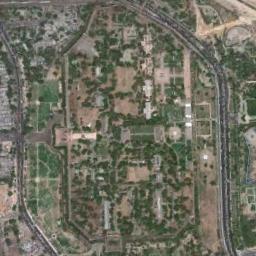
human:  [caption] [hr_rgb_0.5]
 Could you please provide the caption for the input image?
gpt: There are some trees near the palace .

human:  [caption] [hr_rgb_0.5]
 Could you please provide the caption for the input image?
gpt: The palace has some palaces of different sizes and lots of trees .

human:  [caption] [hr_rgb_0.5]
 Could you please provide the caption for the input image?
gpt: At the back of the palace is a lawn, And in front is a brown vacant lot .

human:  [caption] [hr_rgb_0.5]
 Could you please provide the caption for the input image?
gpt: The palace is surrounded by buildings and trees .

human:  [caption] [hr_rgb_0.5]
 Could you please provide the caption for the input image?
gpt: There are many green trees and some brown bare land in the palace .